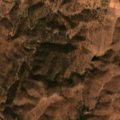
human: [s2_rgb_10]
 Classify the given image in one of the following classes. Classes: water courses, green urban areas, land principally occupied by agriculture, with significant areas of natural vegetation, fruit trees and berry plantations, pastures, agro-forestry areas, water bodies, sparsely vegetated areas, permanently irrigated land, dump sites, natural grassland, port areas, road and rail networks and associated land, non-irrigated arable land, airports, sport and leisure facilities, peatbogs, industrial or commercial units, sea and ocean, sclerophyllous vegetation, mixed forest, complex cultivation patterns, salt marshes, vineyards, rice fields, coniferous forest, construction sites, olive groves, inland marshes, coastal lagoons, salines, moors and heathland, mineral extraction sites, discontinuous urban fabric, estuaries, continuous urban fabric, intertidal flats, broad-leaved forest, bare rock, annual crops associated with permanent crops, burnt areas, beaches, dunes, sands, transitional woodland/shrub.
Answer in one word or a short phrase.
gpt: pastures, agro-forestry areas, broad-leaved forest, sclerophyllous vegetation, transitional woodland/shrub